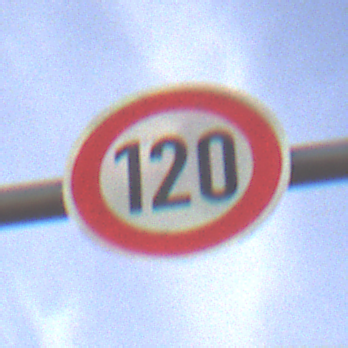
Verkehrszeichen: Geschwindigkeit120
Umgebung: Outdoor, Nature
Tageszeit: SunriseSunset
Wetter: PartlyCloudy
Licht: Natural
Jahreszeit: NotSpecified
Kontrast: HighContrast